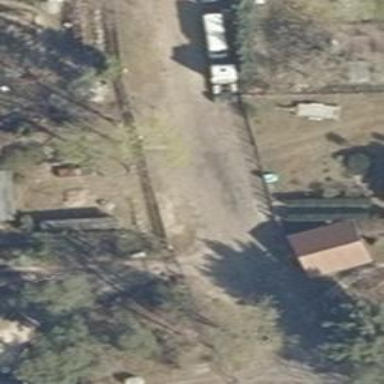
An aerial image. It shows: Driveway leading to service road.